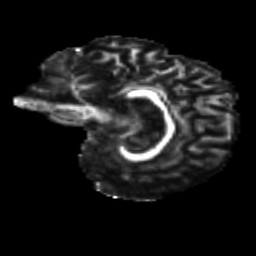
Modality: FA
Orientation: sagittal
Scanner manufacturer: siemens
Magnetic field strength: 3 T
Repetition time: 9.2 s
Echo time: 0.084 s